Question: I'm using the 'tableViewCell' in 'Xib'.
In table view, 'didSelectRowAt' function is only called when I long press the 'tableViewCell'
My Code is below
'''
func tableView(_ tableView: UITableView, didSelectRowAt indexPath: IndexPath) {
categorytabelview.deselectRow(at: indexPath, animated: true)
self.categorylabel.text = totalArrayofCars.object(at: indexPath.row) as? String
categorytabelview.isHidden = true
}
'''
I want to select the 'tabelViewCell' data in single select not in long press.

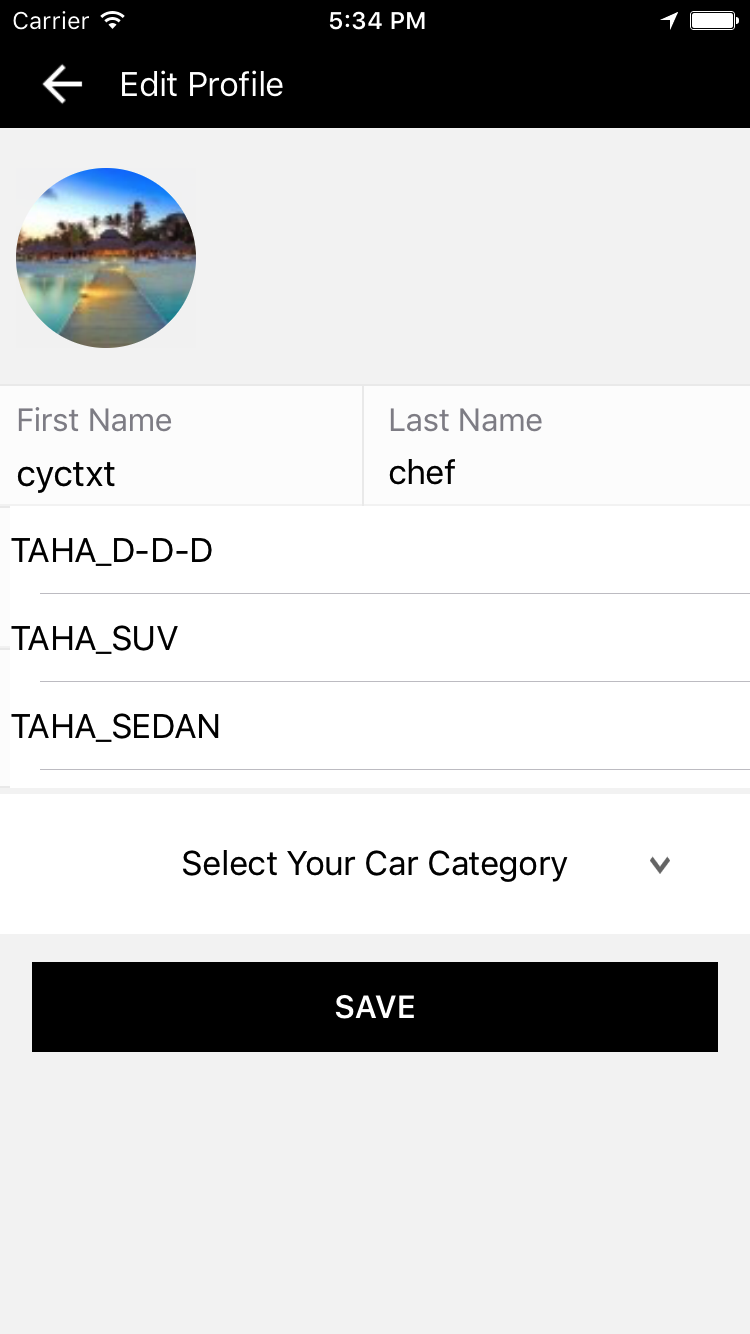
Answer: Since you are using gesture, right before adding the gesture to view, add the following line
'''
tap.cancelsTouchesInView = false // assuming tap is your gesture recogniser variable
'''